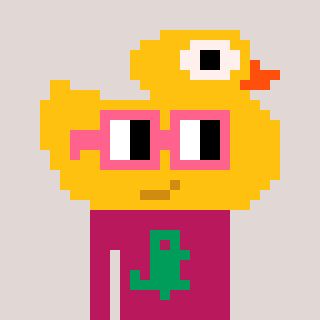
a pixel art character with square pink glasses, a ducky-shaped head and a darkpink-colored body on a warm background